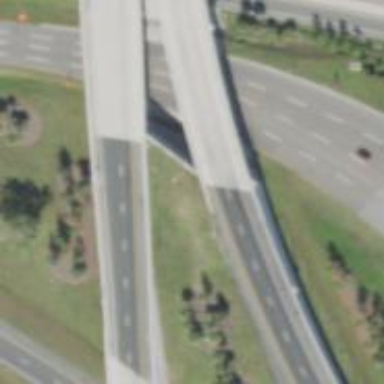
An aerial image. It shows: Bridge over motorway.